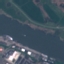
Land use / land cover class: River